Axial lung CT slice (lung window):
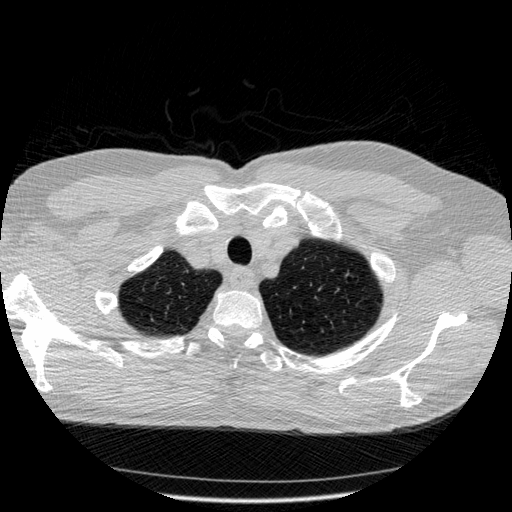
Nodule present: no